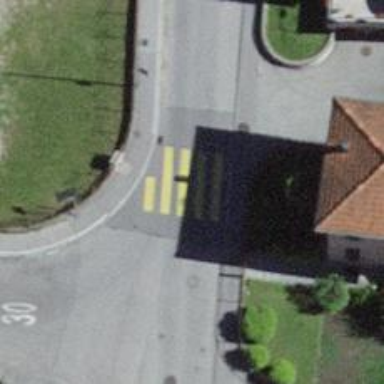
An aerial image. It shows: Zebra crossing on the road.